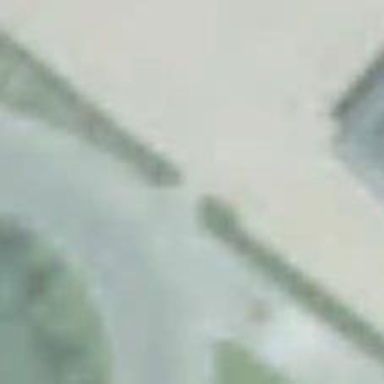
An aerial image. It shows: Entrance with barrier.